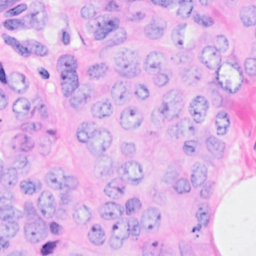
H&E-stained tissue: Breast